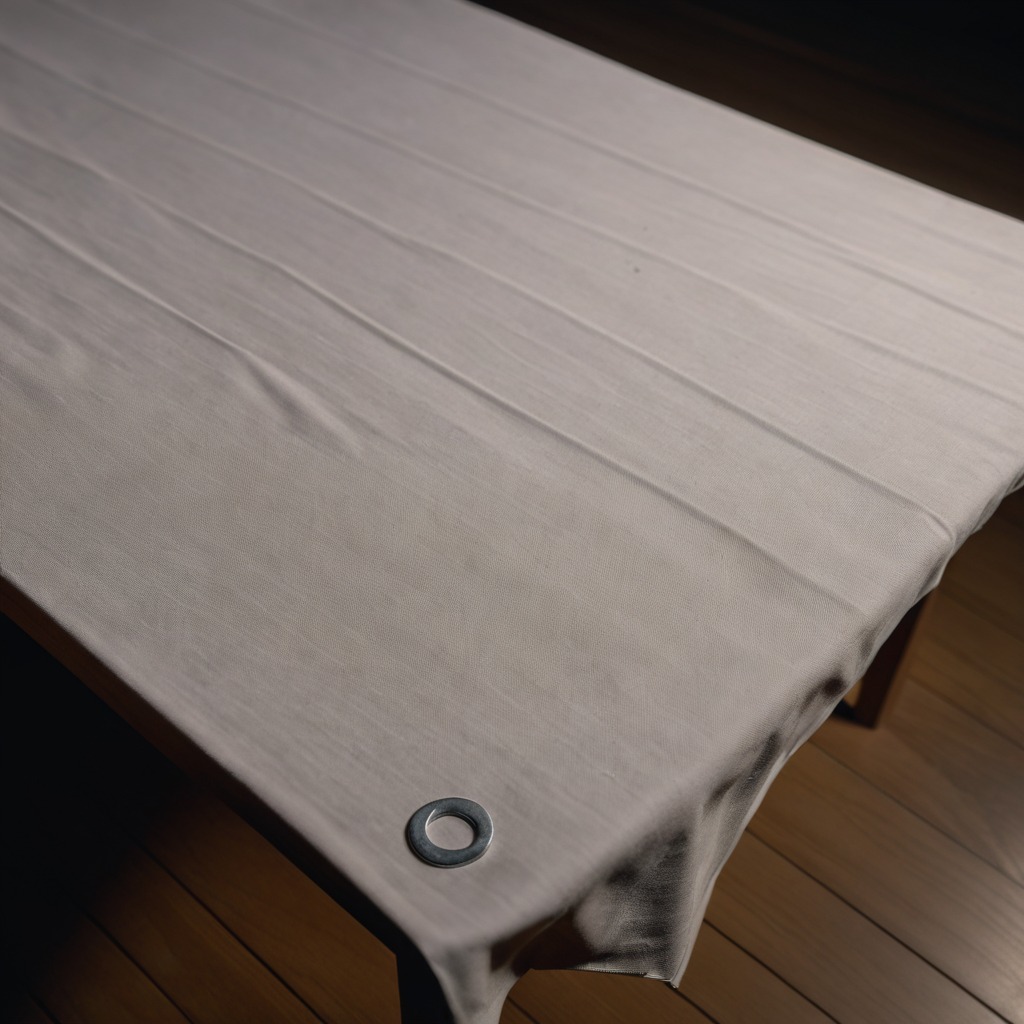
A flat metal washer lies on a wooden table inside a workshop at night.